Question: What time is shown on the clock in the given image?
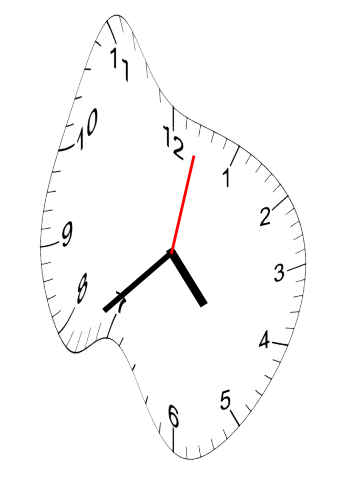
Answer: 04:38:02